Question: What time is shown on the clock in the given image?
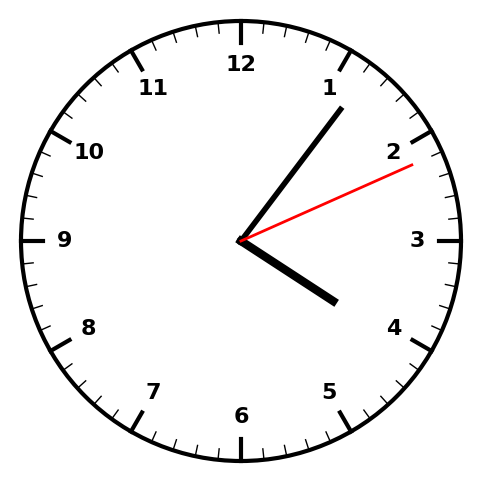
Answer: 04:06:11